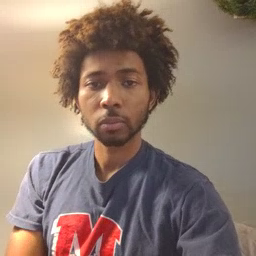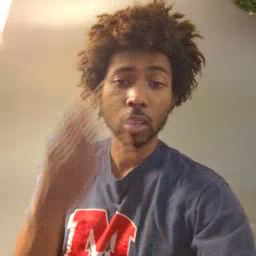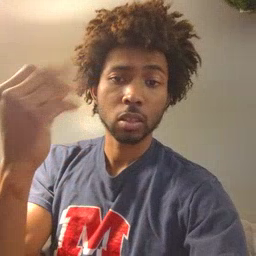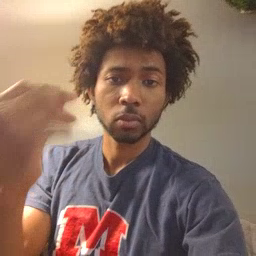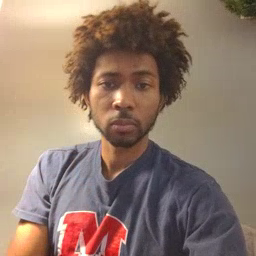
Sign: outside